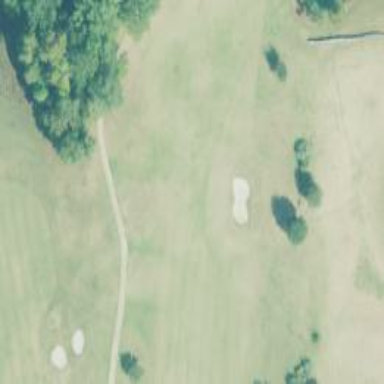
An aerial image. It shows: Golf hole.